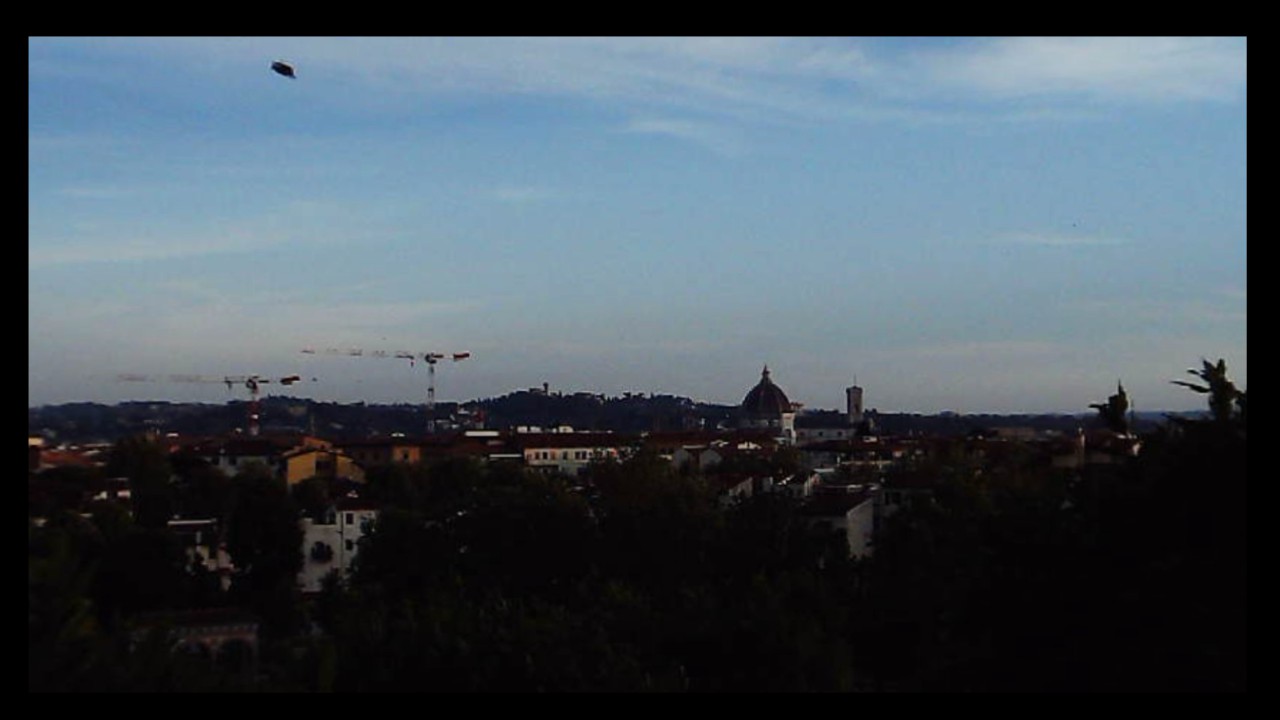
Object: DarwinFPV cineape20